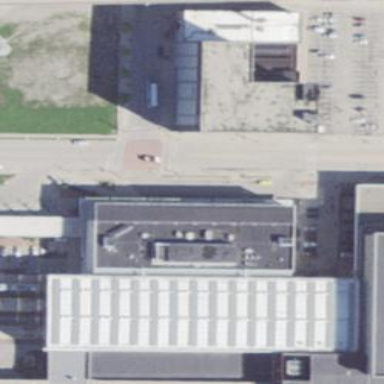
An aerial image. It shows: Building part related to transportation.